Question: How do I can update the content within the block "div" which is currently selected combo box?
I've created an action like this :
'''
public function actionDetail()
{
$sql = "
SELECT
tbl_quotation_order.id_quo
, tbl_quotation_order.no_quo
, tbl_produk.nama_produk
, tbl_detail_quo.qty
, tbl_detail_quo.harga_indo_after
, tbl_detail_quo.harga_dolar_after
, tbl_pemasok.nama_pemasok
FROM
tbl_quotation_order
INNER JOIN tbl_detail_quo
ON (tbl_quotation_order.id_detil_quo = tbl_detail_quo.id_quo_fk)
INNER JOIN tbl_produk
ON (tbl_detail_quo.id_produk = tbl_produk.id_produk)
INNER JOIN tbl_pemasok
ON (tbl_produk.id_pemasok = tbl_pemasok.id_pemasok)
WHERE tbl_quotation_order.id_quo='20'";
$dataProvider=new CSqlDataProvider($sql);
$this->render('_detail',array(
'dataProvider'=>$dataProvider,
));
}
'''
When accessed will result in the display :

I want to display a data table containing the data within :
'''
<div id="detailQuo" style="display:none;">
</div>
'''
My jQuery :
'''
$(document).ready(function(){
$("#SelesOrder_id_quo").change(function() {
//Call controller and show the table
$("#detailQuo").show();
});
});
'''
I need a solution to update a different view inside my div on a click event.
Thanks
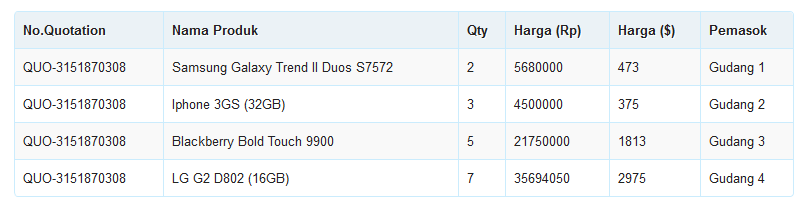
Answer: HTML -
'''
<div id="detailQuo" style="display:none;">
<?php $this->renderPartial('//<controllername>/_detail',array('pageload'=>true)); ?>
</div>
'''
Controller function ->
'''
public function actionDetail()
{
$sql = "
SELECT
tbl_quotation_order.id_quo
, tbl_quotation_order.no_quo
, tbl_produk.nama_produk
, tbl_detail_quo.qty
, tbl_detail_quo.harga_indo_after
, tbl_detail_quo.harga_dolar_after
, tbl_pemasok.nama_pemasok
FROM
tbl_quotation_order
INNER JOIN tbl_detail_quo
ON (tbl_quotation_order.id_detil_quo = tbl_detail_quo.id_quo_fk)
INNER JOIN tbl_produk
ON (tbl_detail_quo.id_produk = tbl_produk.id_produk)
INNER JOIN tbl_pemasok
ON (tbl_produk.id_pemasok = tbl_pemasok.id_pemasok)
WHERE tbl_quotation_order.id_quo='20'";
$dataProvider=new CSqlDataProvider($sql);
$this->renderPartial('_detail',array(
'dataProvider'=>$dataProvider,
));
}
'''
detect page load on '$pageload=true' and load nothing - while load the stuff you need via ajax in the 'else' case